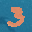
Label: 3